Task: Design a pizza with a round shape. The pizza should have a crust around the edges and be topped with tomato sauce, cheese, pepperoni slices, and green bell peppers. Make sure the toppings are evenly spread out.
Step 379:
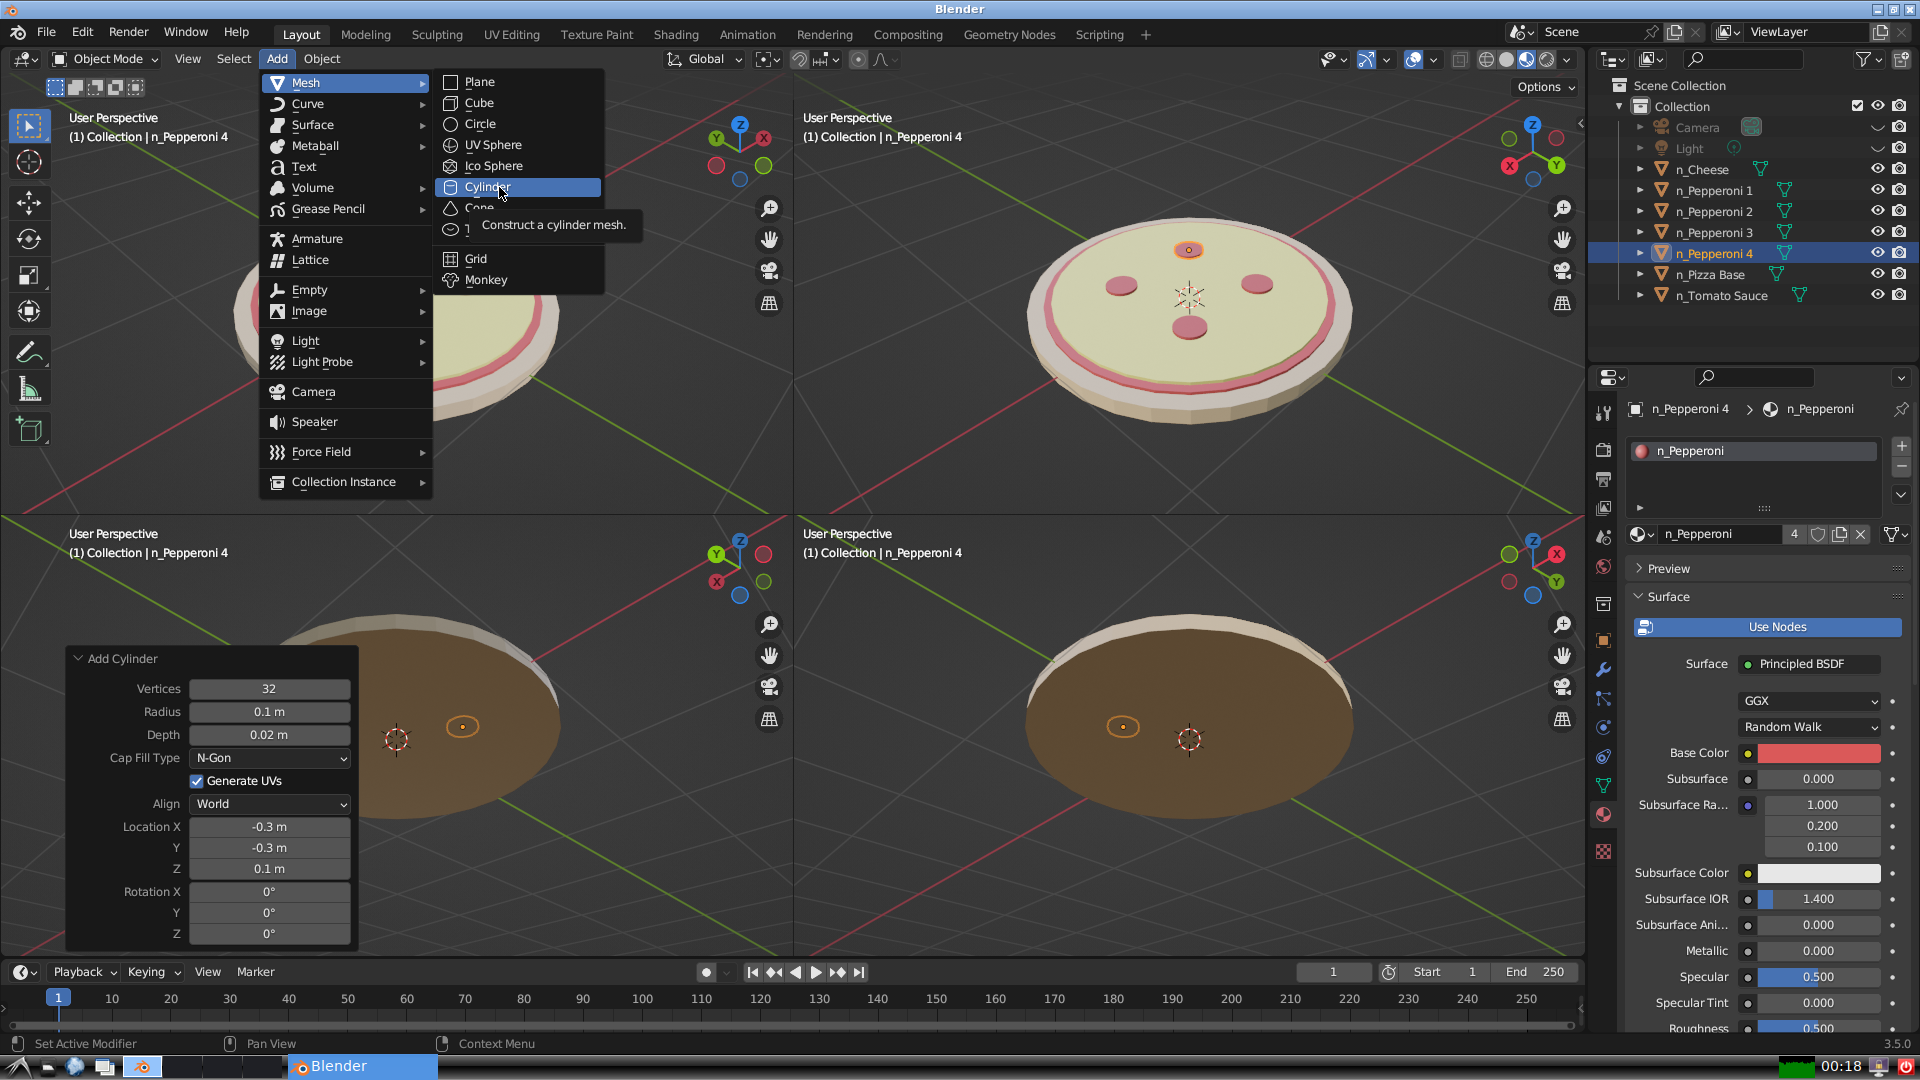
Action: click: no